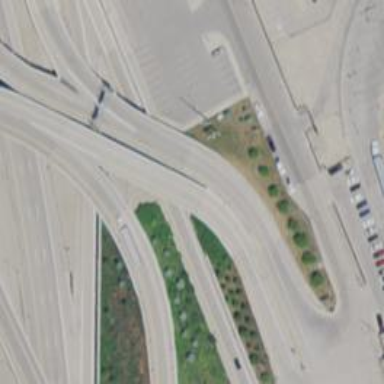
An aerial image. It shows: Motorway junction.